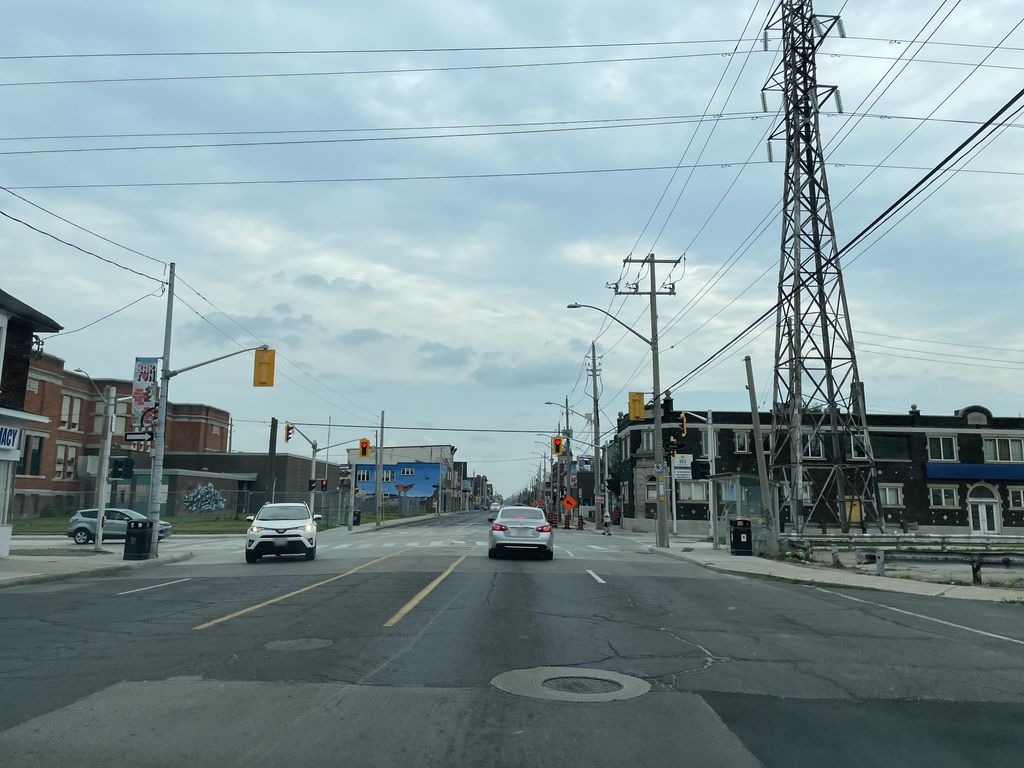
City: hamilton